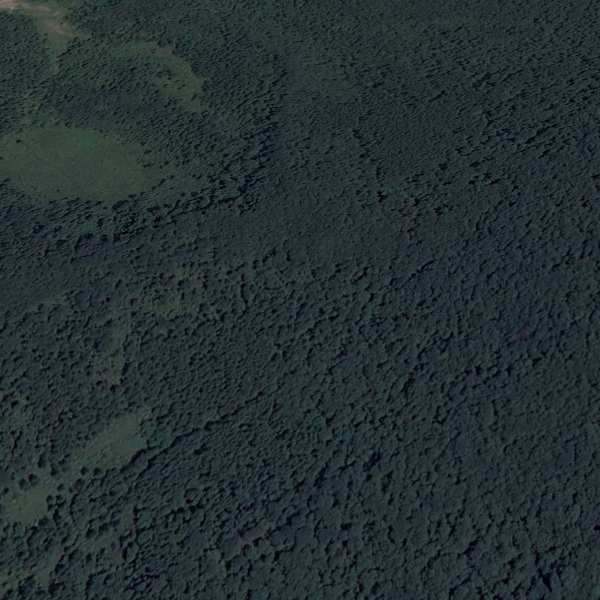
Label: Forest